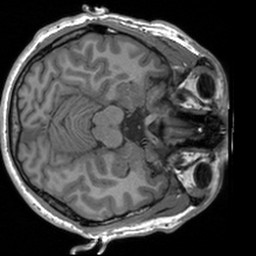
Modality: T1w
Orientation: axial
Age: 21
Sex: male
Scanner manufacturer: siemens
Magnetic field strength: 3 T
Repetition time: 1.9 s
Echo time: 0.00226 s